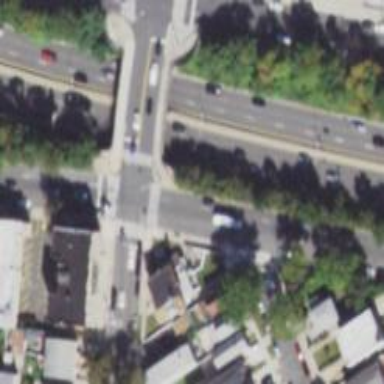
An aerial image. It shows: Marked road crossing.